Field crop: maize
Growth stage: 2
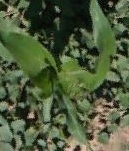
Species: maize